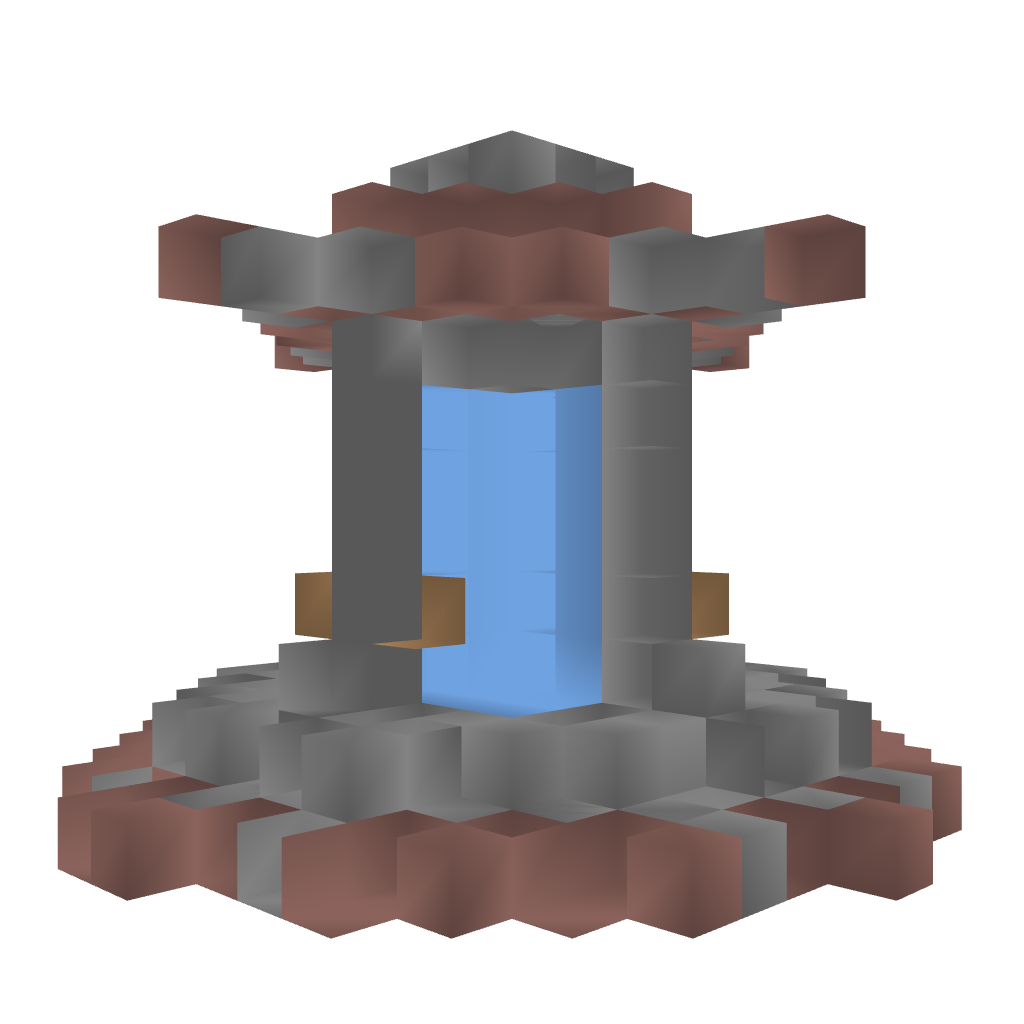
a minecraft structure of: Dyncraft Parkour Rank-Up Portal high quality